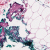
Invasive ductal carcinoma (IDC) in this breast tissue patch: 0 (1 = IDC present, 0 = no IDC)